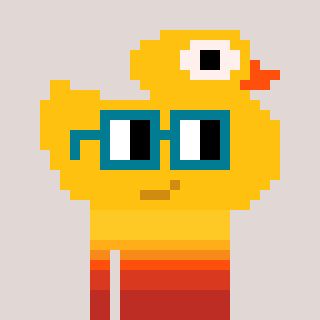
a pixel art character with square dark green glasses, a ducky-shaped head and a grayscale-colored body on a warm background